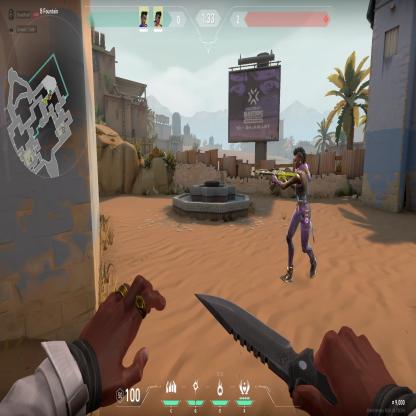
Label: teammate